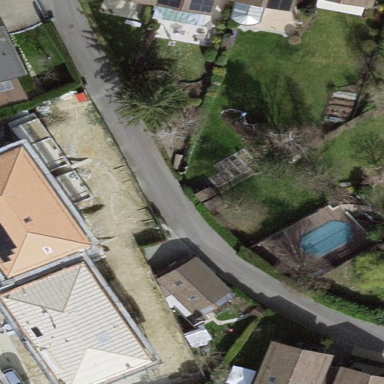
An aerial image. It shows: Garden enclosed by fence.